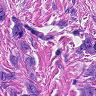
Metastatic tissue present: yes